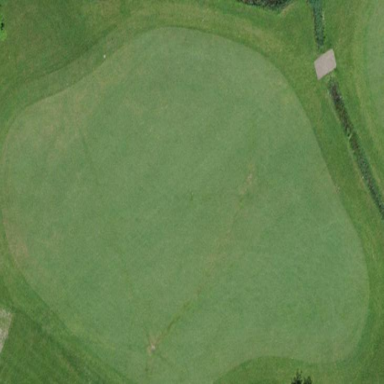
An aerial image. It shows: Grassy area designated as golf fairway.